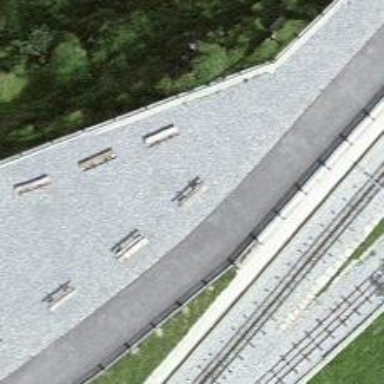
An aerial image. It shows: Bench for seating.